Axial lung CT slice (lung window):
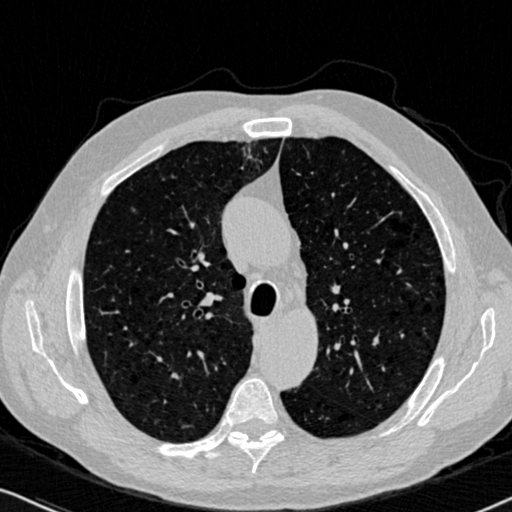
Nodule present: no